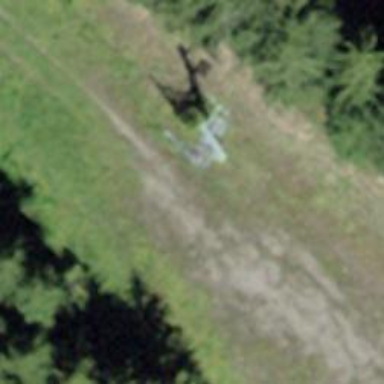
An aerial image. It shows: Pylon for aerialway.